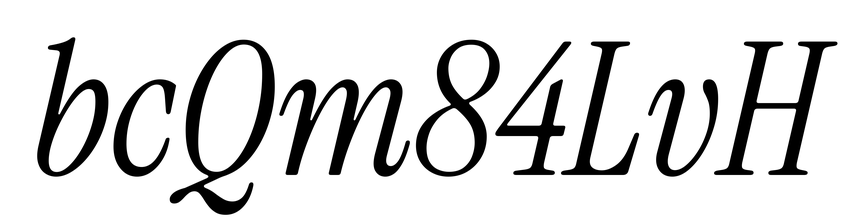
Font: InstrumentSerif-Italic